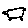
Label: bird